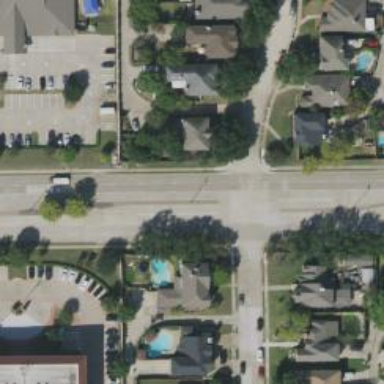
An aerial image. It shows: Secondary road with separate sidewalks.